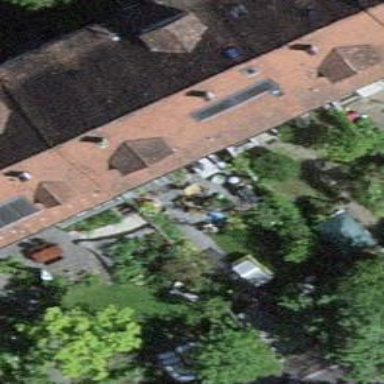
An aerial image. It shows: Terrace building.